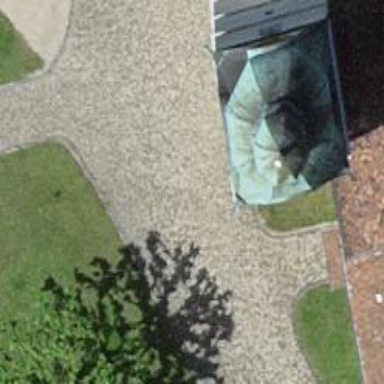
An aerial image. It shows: Footway made of cobblestone.